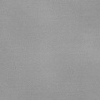
Atmospheric dust classification: dusty